Question: I'm trying to memory test my app.
I've followed the article entitled , but I'm not sure if the results make my tested page good or bad, or somewhere in-between.
(My test involved: navigate to page 2, going back to page 1, press 'Mark Heap' -repeated 25 times for good measure.)
(The last Heapshot, 26, was taken after stopping the recording, and pressing 'Mark Heap' at the end of the trace - as suggested in the documentation.)
I would be very grateful for some advice. Thanks.

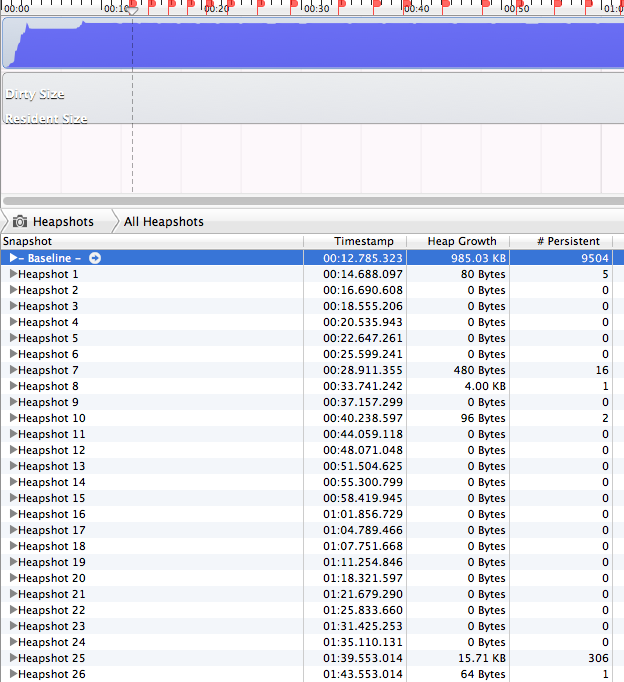
Answer: I believe that you are using ARC, and if you are using ARC, there is no need of bothering about the heaps, it will take care of everything.
Here are the 9 simple points <URL> to be in mind while using ARC:
> ARC imposes some new rules that are not present when using other
compiler modes. The rules are intended to provide a fully reliable
memory management model; in some cases, they simply enforce best
practice, in some others they simplify your code or are obvious
corollaries of your not having to deal with memory management. If you
violate these rules, you get an immediate compile-time error, not a
subtle bug that may become apparent at runtime.
1. You cannot explicitly invoke dealloc, or implement or invoke retain, release, retainCount, or autorelease. The prohibition extends to using @selector(retain), @selector(release), and so on.
2. You may implement a dealloc method if you need to manage resources other than releasing instance variables. You do not have to (indeed you cannot) release instance variables, but you may need to invoke [systemClassInstance setDelegate:nil] on system classes and other code that isn't compiled using ARC. Custom dealloc methods in ARC do not require a call to [super dealloc] (it actually results in a compiler error). The chaining to super is automated and enforced by the compiler.
3. You can still use CFRetain, CFRelease, and other related functions with Core Foundation-style
4. You cannot use NSAllocateObject or NSDeallocateObject.
5. You create objects using alloc; the runtime takes care of deallocating objects.
6. You cannot use object pointers in C structures. Rather than using a struct, you can create an Objective-C class to manage the data instead. There is no casual casting between id and void *.
7. You must use special casts that tell the compiler about object lifetime. You need to do this to cast between Objective-C objects and Core Foundation types that you pass as function arguments. For more details, see "Managing Toll-Free Bridging."
8. You cannot use NSAutoreleasePool objects. ARC provides @autoreleasepool blocks instead. These have an advantage of being more efficient than NSAutoreleasePool.
9. You cannot use memory zones. There is no need to use NSZone any more--they are ignored by the modern Objective-C runtime anyway.